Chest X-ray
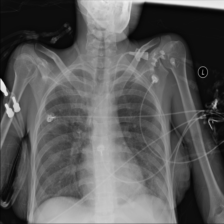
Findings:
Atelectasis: negative
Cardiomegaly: negative
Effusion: negative
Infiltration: positive
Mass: negative
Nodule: positive
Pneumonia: negative
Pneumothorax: negative
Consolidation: negative
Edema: negative
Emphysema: negative
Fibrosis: negative
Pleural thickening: negative
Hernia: negative